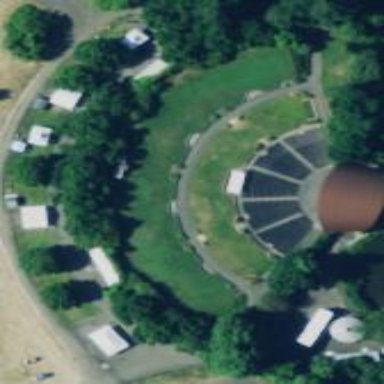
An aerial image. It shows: Theatre.